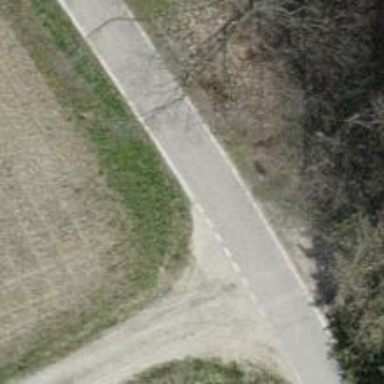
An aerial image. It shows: Cycleway road with grade1 tracktype suitable for agricultural vehicles.